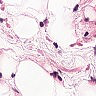
Metastatic tissue present: no